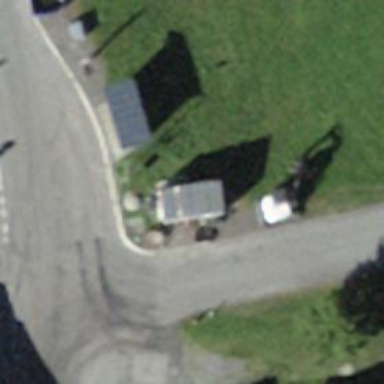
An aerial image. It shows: Public transport shelter.